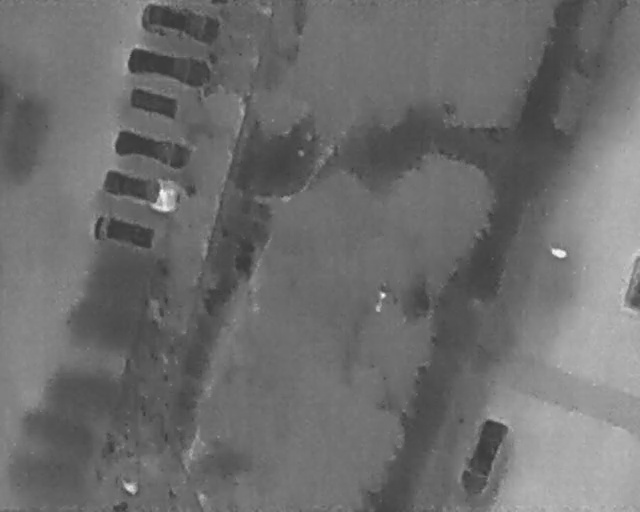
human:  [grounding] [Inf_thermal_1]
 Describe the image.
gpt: In the satellite image, there is  <ref>3 medium car </ref> <box>[[25, -3, 30, 12, 13], [23, 4, 29, 21, 12], [21, 21, 26, 36, 12]]</box> located at top left,  <ref>2 medium car </ref> <box>[[19, 29, 24, 44, 13], [17, 39, 21, 51, 12]]</box> located at left,  <ref>1 medium car </ref> <box>[[69, 86, 81, 92, 19]]</box> located at bottom right,  <ref>1 medium car </ref> <box>[[93, 53, 103, 57, 2]]</box> located at right.